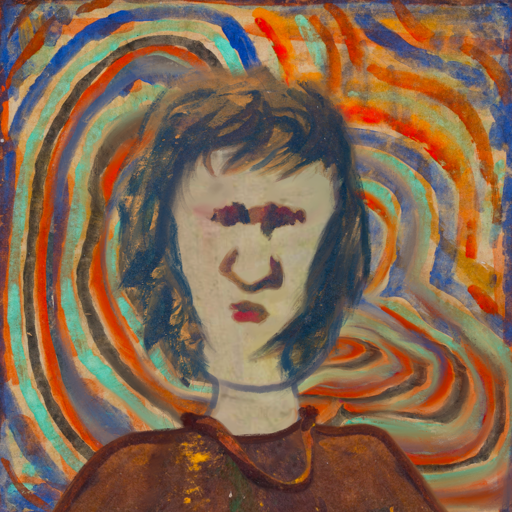
Background: Sisters, Head And Neck Front: Hill_Girl, Face Front: In_The_Sun, Bust: Comrade, Hair Front: InTheSun, Head Accessory: Blank, Second Necklace: Comrade, Necklace: Blank, Baby: Blank